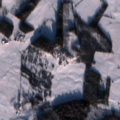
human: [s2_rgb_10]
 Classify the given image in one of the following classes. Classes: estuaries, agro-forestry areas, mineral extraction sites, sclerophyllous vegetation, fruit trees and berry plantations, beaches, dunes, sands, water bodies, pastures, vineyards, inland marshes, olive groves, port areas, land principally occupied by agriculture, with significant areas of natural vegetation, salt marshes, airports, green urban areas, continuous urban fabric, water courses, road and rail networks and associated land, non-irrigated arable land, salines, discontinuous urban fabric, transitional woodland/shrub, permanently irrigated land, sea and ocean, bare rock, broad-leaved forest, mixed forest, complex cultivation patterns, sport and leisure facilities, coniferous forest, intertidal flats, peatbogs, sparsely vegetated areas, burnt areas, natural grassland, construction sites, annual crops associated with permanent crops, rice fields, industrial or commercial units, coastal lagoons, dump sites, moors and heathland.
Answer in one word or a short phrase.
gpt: non-irrigated arable land, land principally occupied by agriculture, with significant areas of natural vegetation, mixed forest